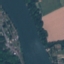
Label: River